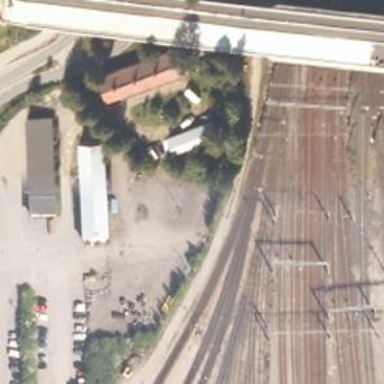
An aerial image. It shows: Railway spur service.